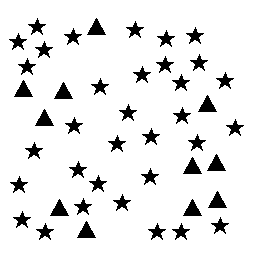
Squares: 0
Triangles: 11
Stars: 33
Total shapes: 44